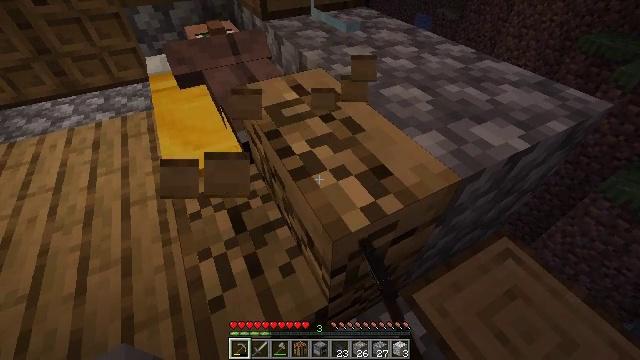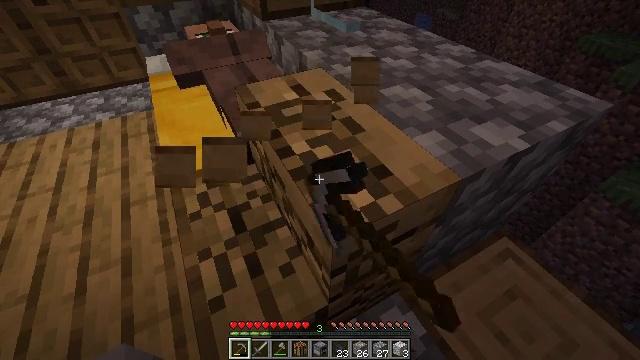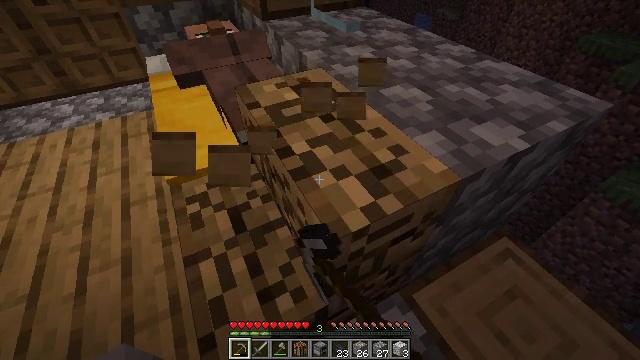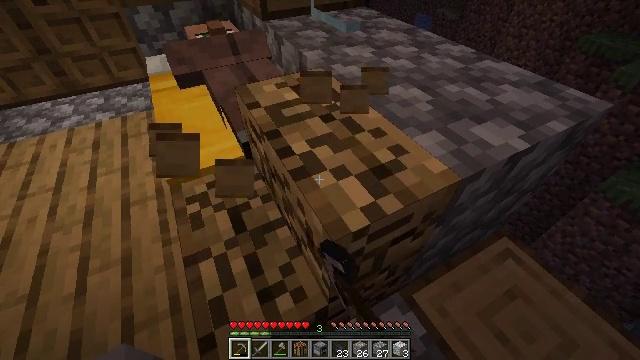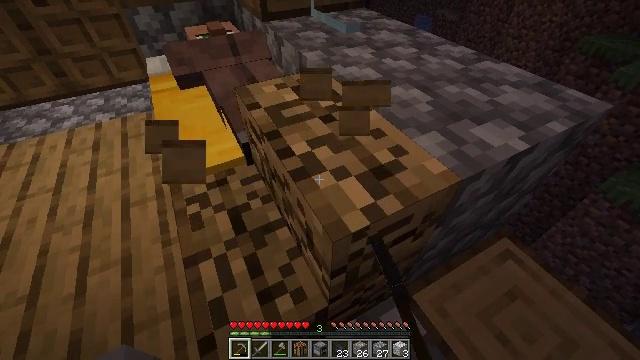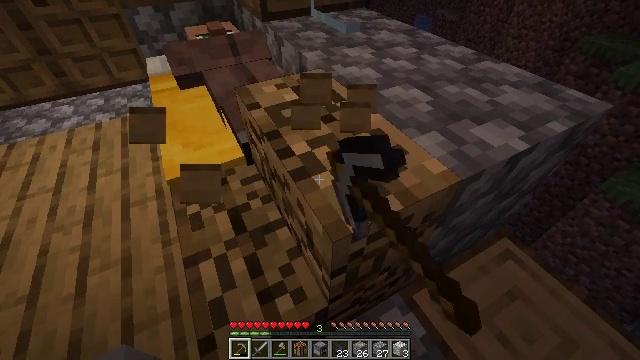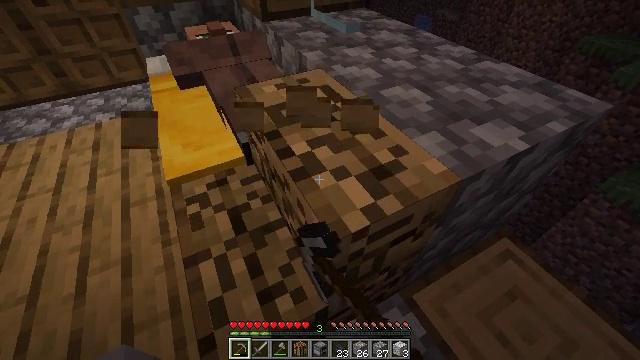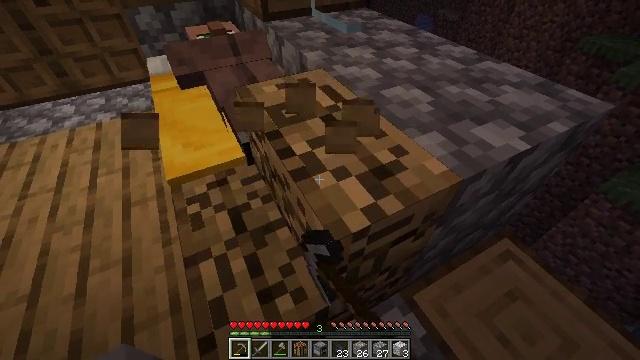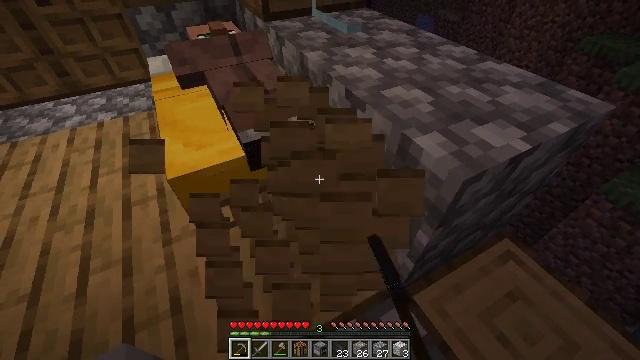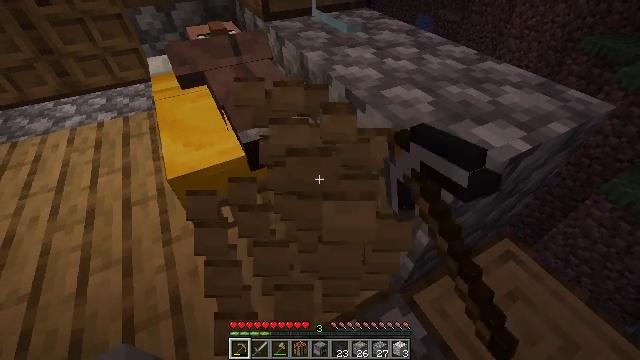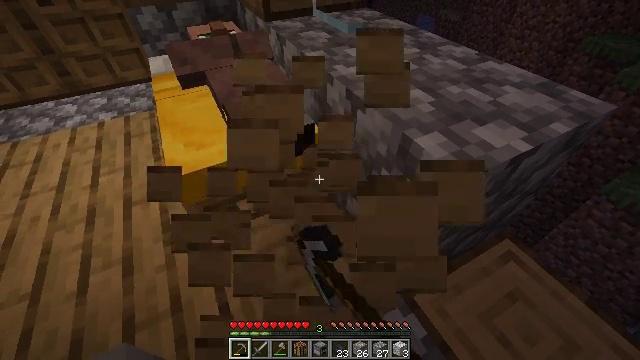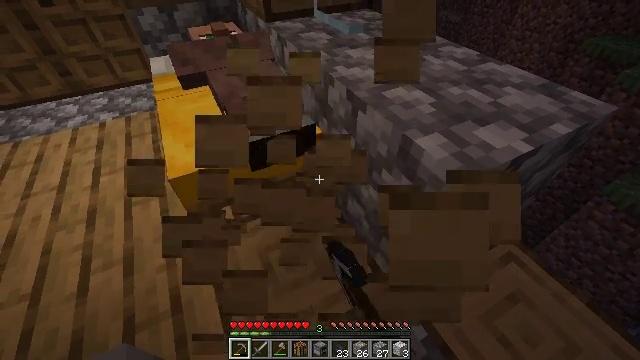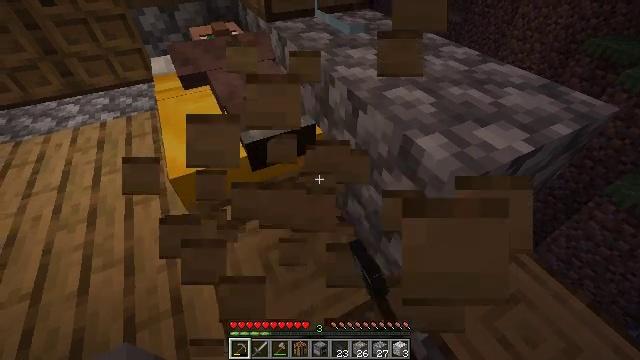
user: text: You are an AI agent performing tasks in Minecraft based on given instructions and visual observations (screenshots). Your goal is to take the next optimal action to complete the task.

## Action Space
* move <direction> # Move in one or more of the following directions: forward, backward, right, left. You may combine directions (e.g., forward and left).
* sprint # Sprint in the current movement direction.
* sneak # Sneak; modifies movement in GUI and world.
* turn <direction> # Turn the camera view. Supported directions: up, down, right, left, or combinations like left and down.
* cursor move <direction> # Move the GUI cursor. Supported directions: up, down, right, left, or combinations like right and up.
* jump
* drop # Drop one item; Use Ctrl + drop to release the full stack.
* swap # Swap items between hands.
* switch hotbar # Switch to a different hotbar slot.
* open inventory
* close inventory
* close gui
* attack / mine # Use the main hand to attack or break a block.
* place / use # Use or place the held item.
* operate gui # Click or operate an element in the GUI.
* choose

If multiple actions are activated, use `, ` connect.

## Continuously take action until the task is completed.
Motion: motion action
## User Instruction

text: Break the oak stairs.
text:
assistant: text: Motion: attack / mine
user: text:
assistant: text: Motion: attack / mine
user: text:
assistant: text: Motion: attack / mine
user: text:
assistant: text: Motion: attack / mine
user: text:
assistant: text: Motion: attack / mine
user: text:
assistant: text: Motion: attack / mine
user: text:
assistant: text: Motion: attack / mine
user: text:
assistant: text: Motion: attack / mine
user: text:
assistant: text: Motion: attack / mine
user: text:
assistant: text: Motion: attack / mine
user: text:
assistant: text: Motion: attack / mine
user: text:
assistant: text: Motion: attack / mine
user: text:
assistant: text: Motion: attack / mine